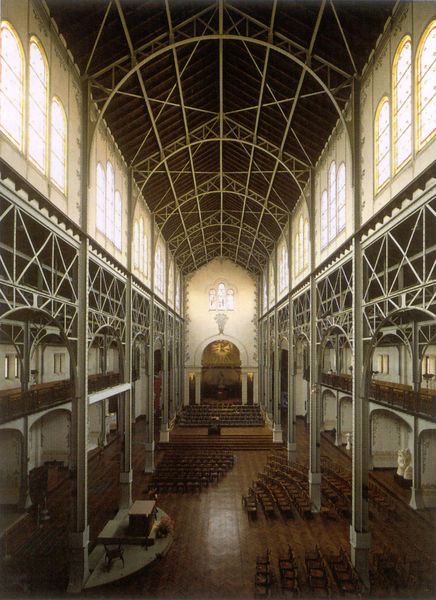
Titel: Notre Dame du Travail (Innenansicht)
Künstler: Henri Labrouste
Standort: Paris
Institution: Notre Dame du Travail
Schlagwörter: gott, weiß, braun, fenster, holz, lampe, licht, pfeiler, raum, stuhl, stühle, säulen, dach, gebäude, wand, architektur, innenraum, kirche, sonne, boden, decke, innen, konzert, musik, rund, balkon, schiff, ansicht, bogen, parkett, modern, bank, empore, saal, rundbogen, kuppel, metall, balken, geländer, stufen, hoch, galerie, halle, foto, fotografie, bögen, eingang, eisen, gang, gewölbe, kirch, kreuz, dachstuhl, altar, bänke, hauptschiff, kathedrale, kirchenschiff, mittelschiff, gefängnis, langschiff, obergaden, obergarden, seitenschiff, spitzbogen, jesus, apsis, konstruktion, chor, heilig, fotographie, eisenkonstruktion, stahl, streben, bau, holzbalken, fesnter, basilika, konzertsaal, rundgang, saalkirche, hallenkirche, seitenschiffe, oberlicht, zonen, dachkonstruktion, stahlkonstruktion, kathedralbau, metallgerüst, stahlträger, stahlbau, evangelisch, lichtgaden, stuhlreihen, gewälbe, fischgrätparkett, denke, 1900, parlkett, saalbau, lichtgarten, modernisierung